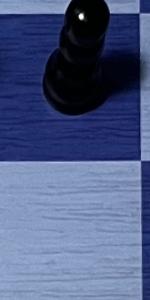
Label: Empty